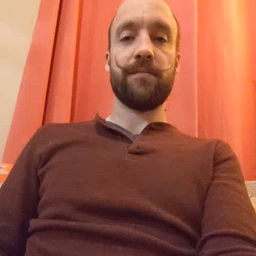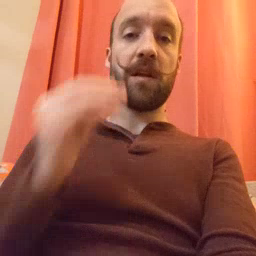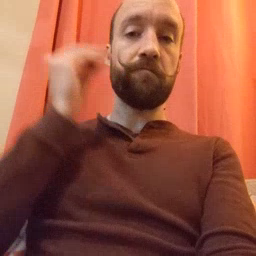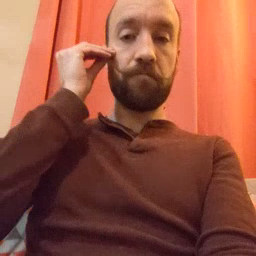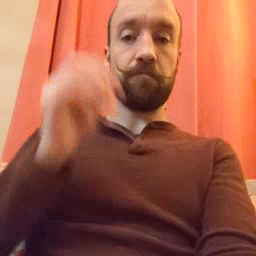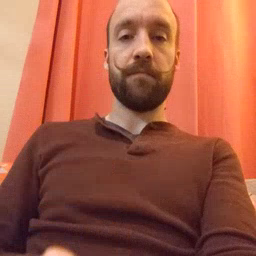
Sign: home